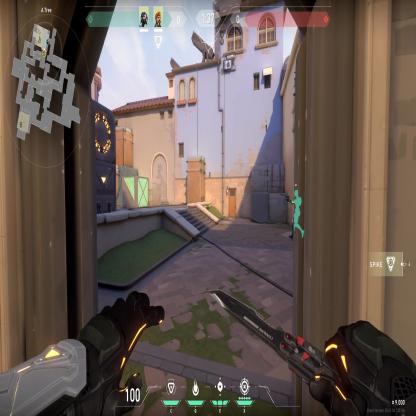
Label: teammate